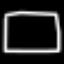
Label: square